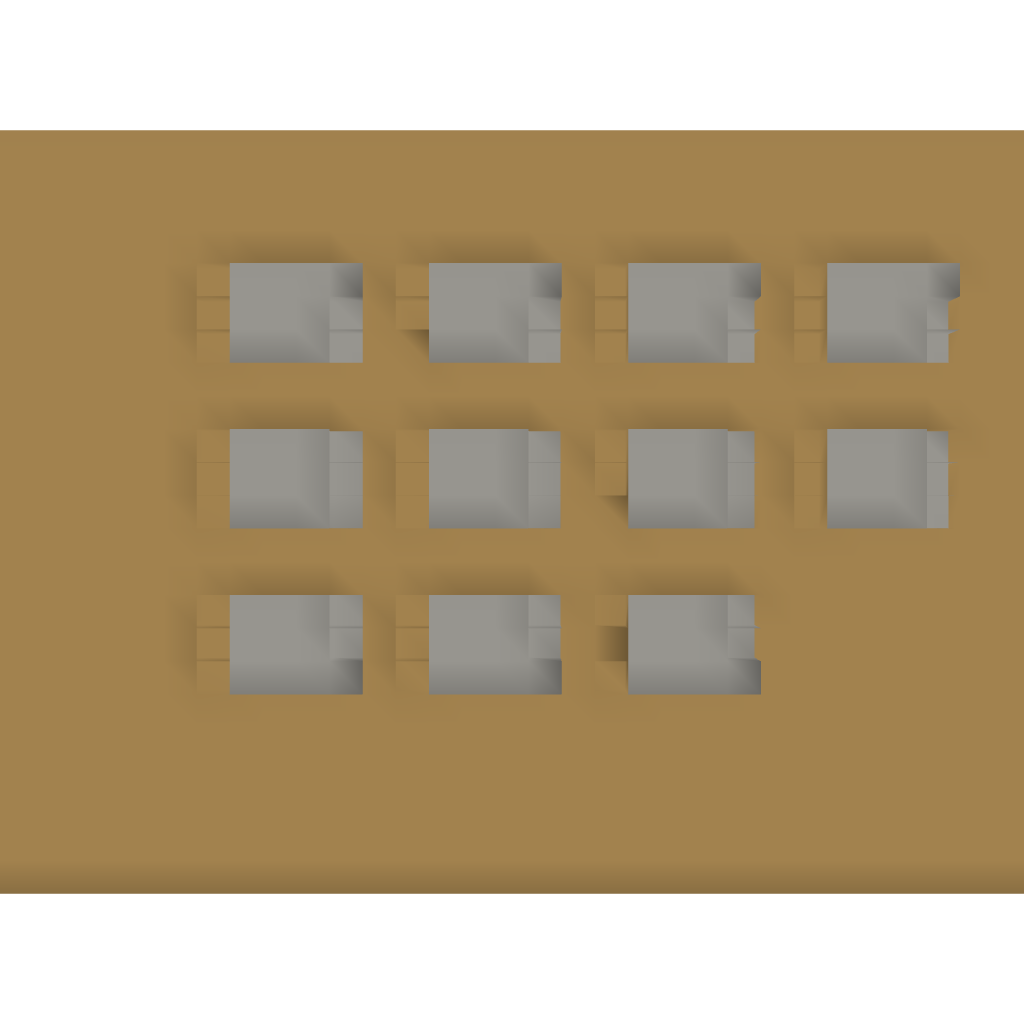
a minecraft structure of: waterpark